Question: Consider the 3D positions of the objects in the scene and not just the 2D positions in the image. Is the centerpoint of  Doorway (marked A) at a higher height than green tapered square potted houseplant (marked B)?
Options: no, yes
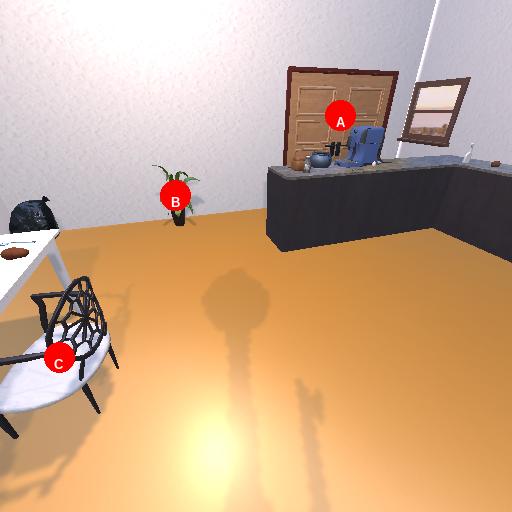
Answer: no